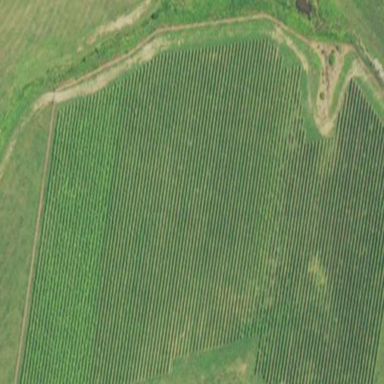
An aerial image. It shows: Vineyard where grapes are grown.